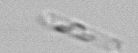
Label: Cerataulina_pelagica